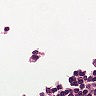
Metastatic tissue present: no